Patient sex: M
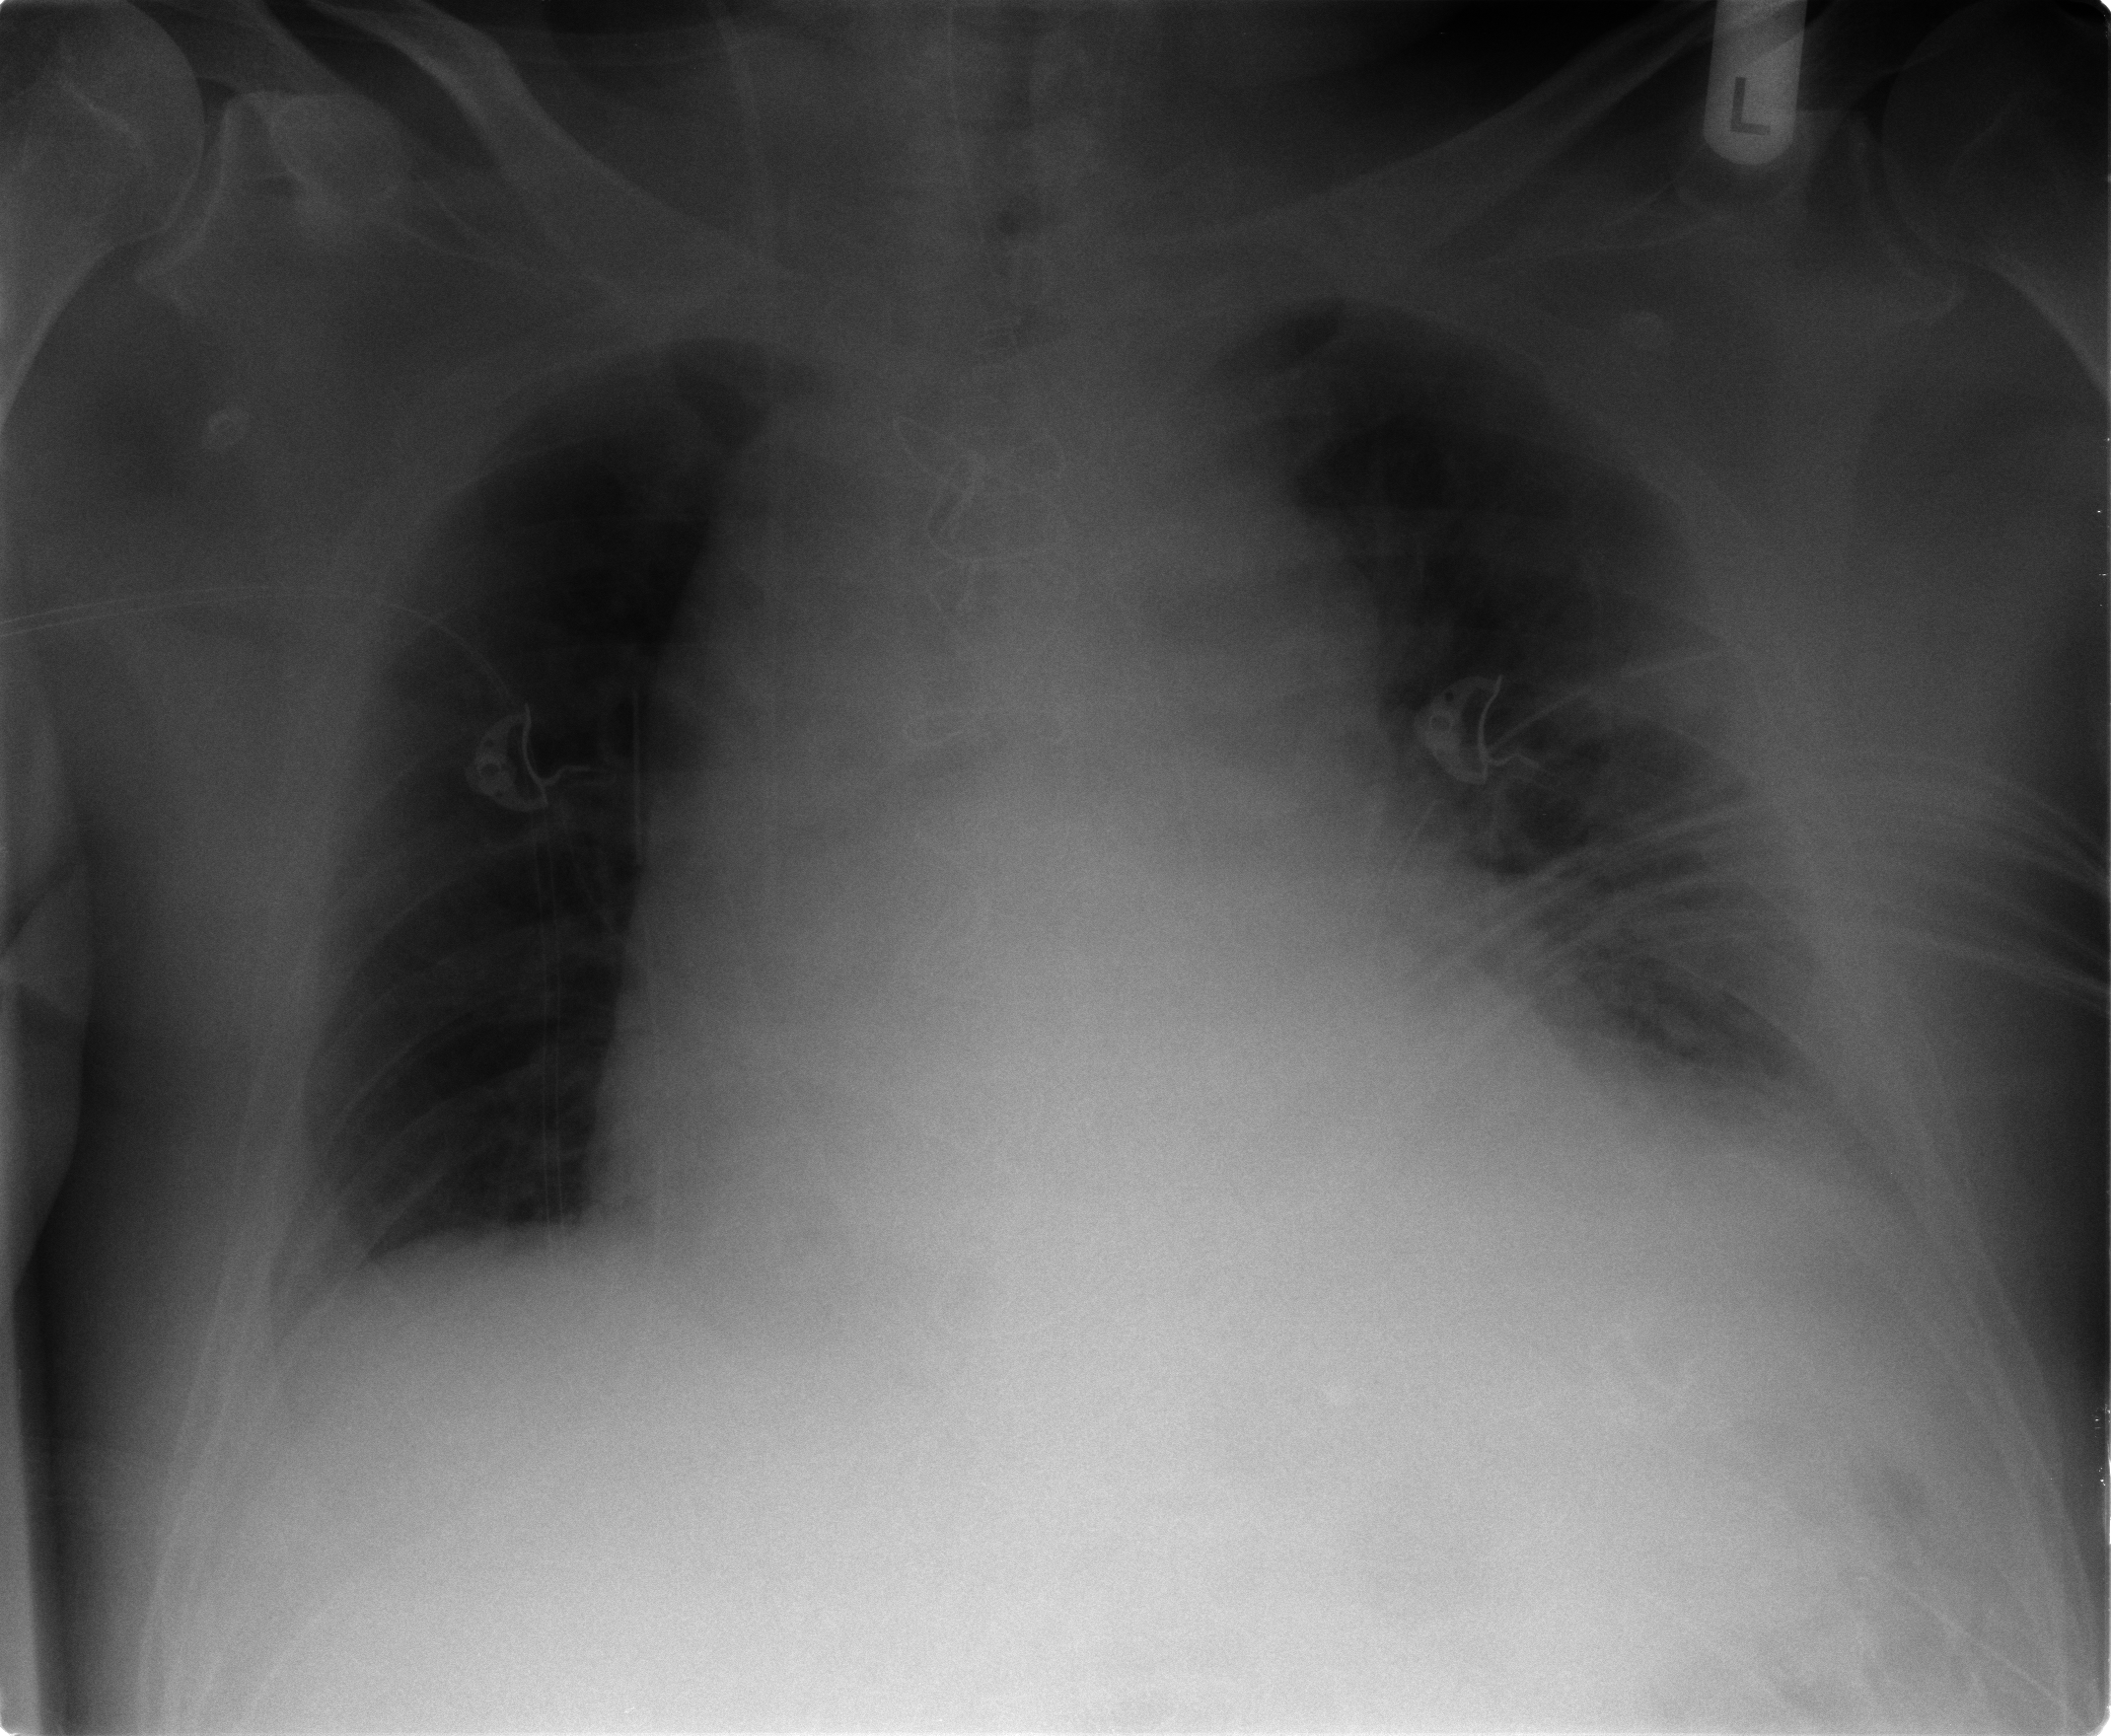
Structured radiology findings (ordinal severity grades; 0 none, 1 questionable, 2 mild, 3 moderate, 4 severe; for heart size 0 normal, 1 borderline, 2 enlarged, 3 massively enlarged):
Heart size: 2
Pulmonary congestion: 0
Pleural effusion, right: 0
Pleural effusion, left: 2
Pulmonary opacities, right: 0
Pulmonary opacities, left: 0
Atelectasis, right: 0
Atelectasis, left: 2